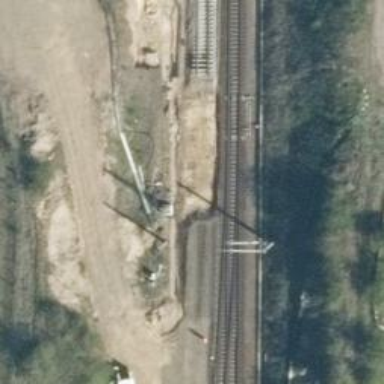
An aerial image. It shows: Railway switch.